Question: I have a string parameter configured for a jenkin job named "Job_Name".
I want to check the value that is passed to the parameter in "execute shell command" section of jenkins.
My current shell command is as below in the given pic.

Shell command:
'''
if [ "${Job_Name}" == "RSProductPreprocessor" ]; then
ANSIBLE_HOST_KEY_CHECKING=False ansible-playbook -i hosts/dev playbook_deployRSProductPreProcessor.yml -v --extra-vars "RSProductPreProcessorVersion=${Number_Of_RSProductPreProcessor_Build_To_Deploy}"
fi
'''
But I am getting this response as below when I run the job.
'''
+ '[' '' == RSProductPreprocessor ']'
Finished: SUCCESS
'''
What should be done for the if condition to work properly. Please advise.
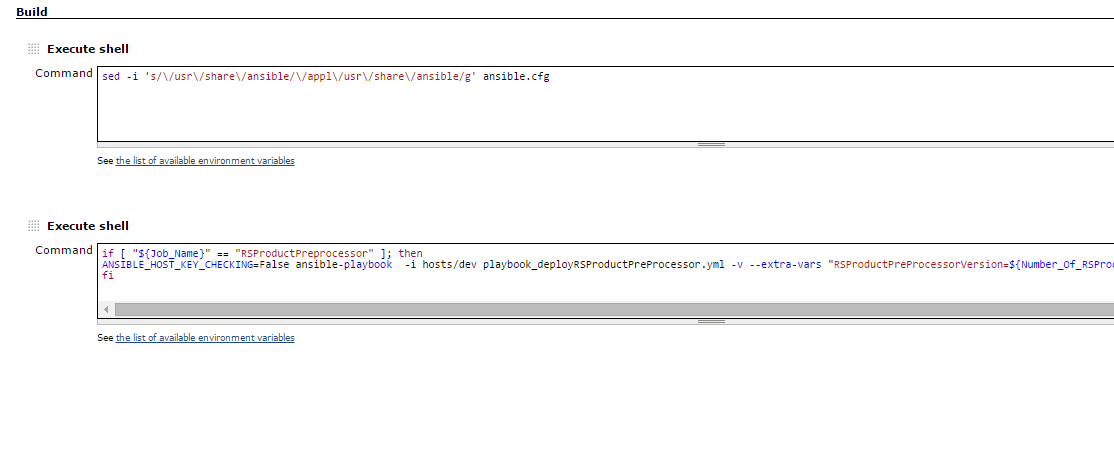
Answer: You have a couple of things to fix
Click the link under your shell to see available environment variables
This is some of mine
'''
BUILD_NUMBER
The current build number, such as "153"
BUILD_ID
The current build id, such as "2005-08-22_23-59-59" (YYYY-MM-DD_hh-mm-ss)
BUILD_DISPLAY_NAME
The display name of the current build, which is something like "#153" by default.
JOB_NAME
Name of the project of this build, such as "foo" or "foo/bar". (To strip off folder paths from a Bourne shell script, try: ${JOB_NAME##*/})
'''
So you need '${JOB_NAME}' all in capitals
And a comparison in shell is
'''
if [ "${JOB_NAME}"="xxxx" ]; then
ANSIBLE_HOST_KEY_CHECKING=False ansible-playbook -i hosts/dev playbook_deployRSProductPreProcessor.yml -v --extra-vars "RSProductPreProcessorVersion=${Number_Of_RSProductPreProcessor_Build_To_Deploy}"
fi
'''
So only a single '='
Your Jenkins may be using a different shell to mine so you can force bash by adding a shebang to the first line
'''
#!/bin/bash
'''